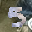
Label: 5